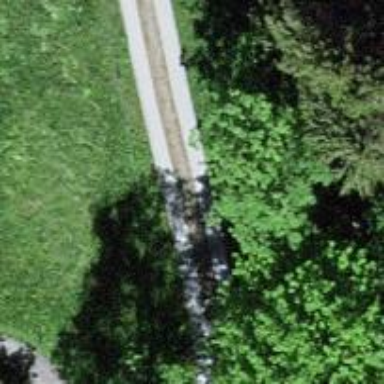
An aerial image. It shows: Concrete track with grade 1 quality.